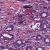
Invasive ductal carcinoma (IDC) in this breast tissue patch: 1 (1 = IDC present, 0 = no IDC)